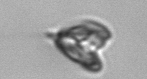
Label: Pyramimonas_longicauda